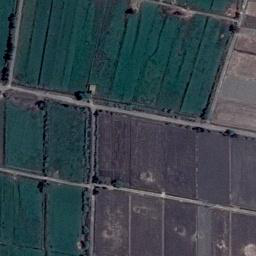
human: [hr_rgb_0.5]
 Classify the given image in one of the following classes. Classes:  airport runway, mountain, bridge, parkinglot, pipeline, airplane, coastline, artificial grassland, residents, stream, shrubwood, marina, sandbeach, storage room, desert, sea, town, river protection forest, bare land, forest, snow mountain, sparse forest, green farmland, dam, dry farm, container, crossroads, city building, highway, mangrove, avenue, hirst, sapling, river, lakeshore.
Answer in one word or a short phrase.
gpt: green farmland